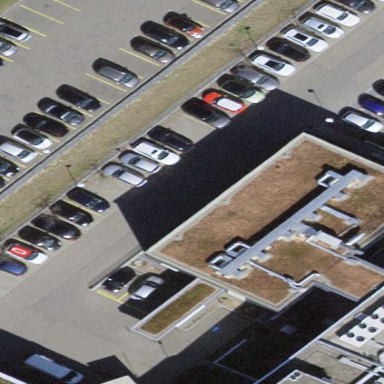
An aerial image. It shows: Parking area with asphalt surface.